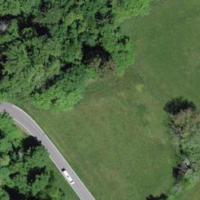
EUNIS habitat code: 24
Species observed at this site:
Roeseliana roeselii